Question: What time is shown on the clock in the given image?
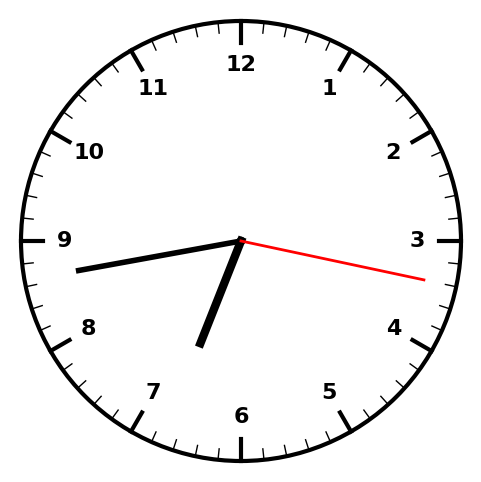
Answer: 06:43:17